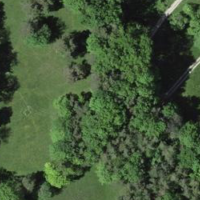
EUNIS habitat code: 41
Species observed at this site:
Anacamptis pyramidalis